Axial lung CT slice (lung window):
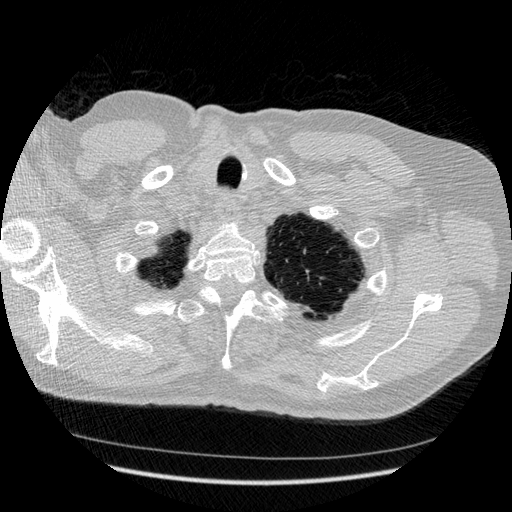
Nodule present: no